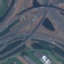
Land use / land cover: Highway